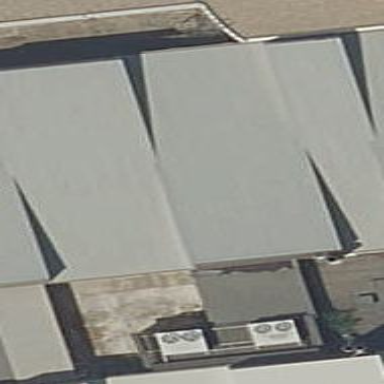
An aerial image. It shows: University building with metal skillion roof oriented across. The roof is white in color.